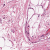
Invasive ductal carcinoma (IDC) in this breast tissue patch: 0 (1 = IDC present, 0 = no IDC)